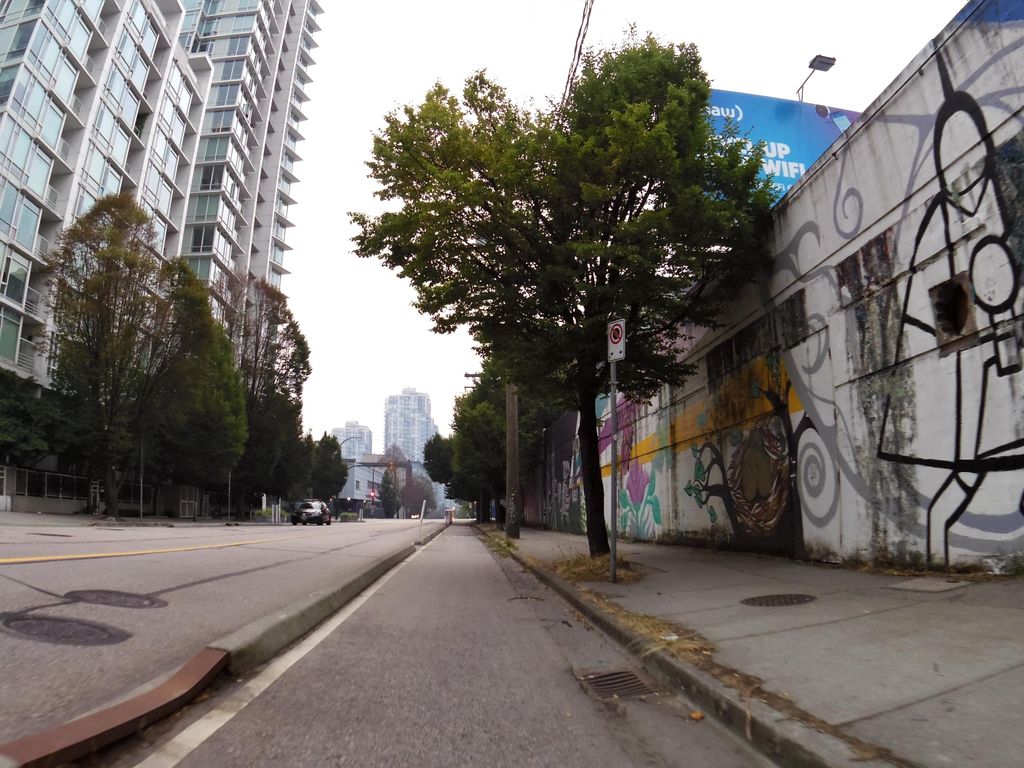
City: vancouver